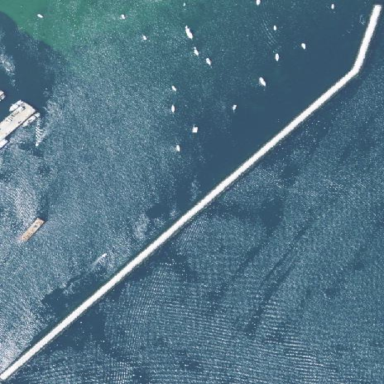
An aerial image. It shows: Rocky breakwater structure.